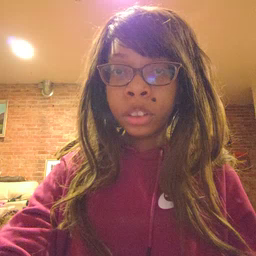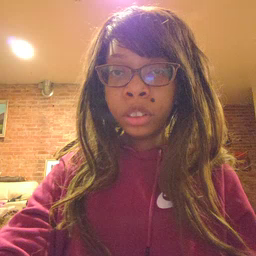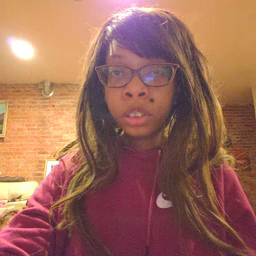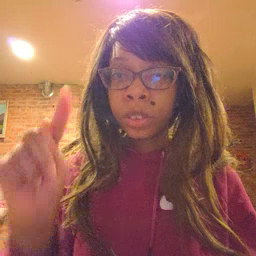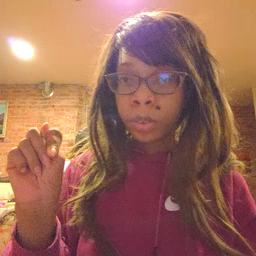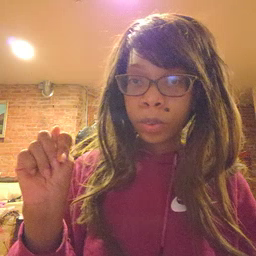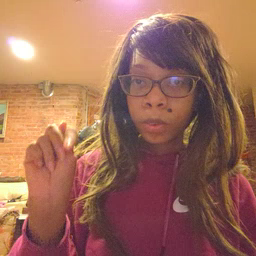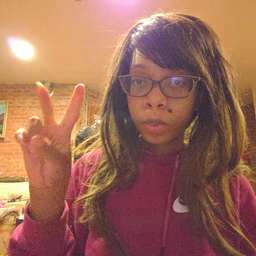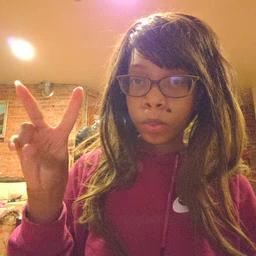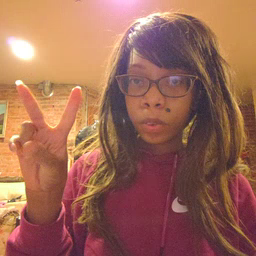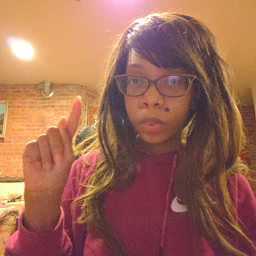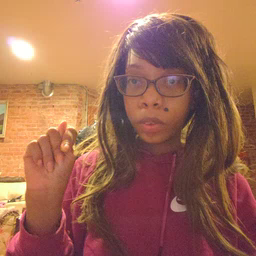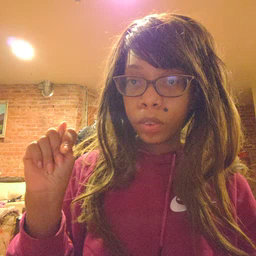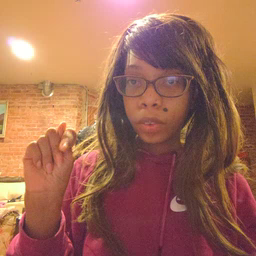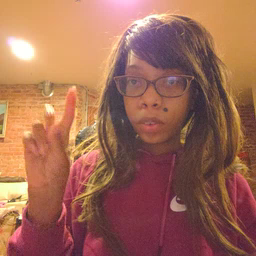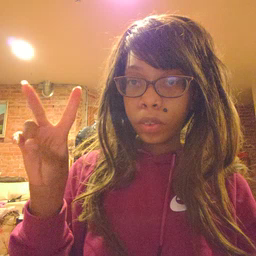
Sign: TV